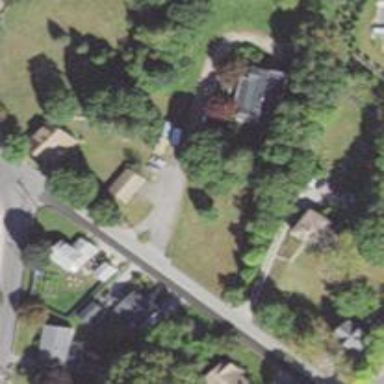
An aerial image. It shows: Residential driveway designated as service road.